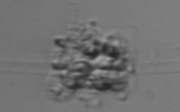
Label: Leptocylindrus_mediterraneus